Question: Is there some way to highlight similar or alternative code blocks in xCode or alternative Obj-C program? At the attached picture you can quickly realise which block runs after another or which is an alternative (if-else). (The code on the picture is just example). It seems to be the task related to {}-counting, so I expect there is some implementation.
Actually, I could understand the FLOW of the code on the picture only after I highlighted it as you see.

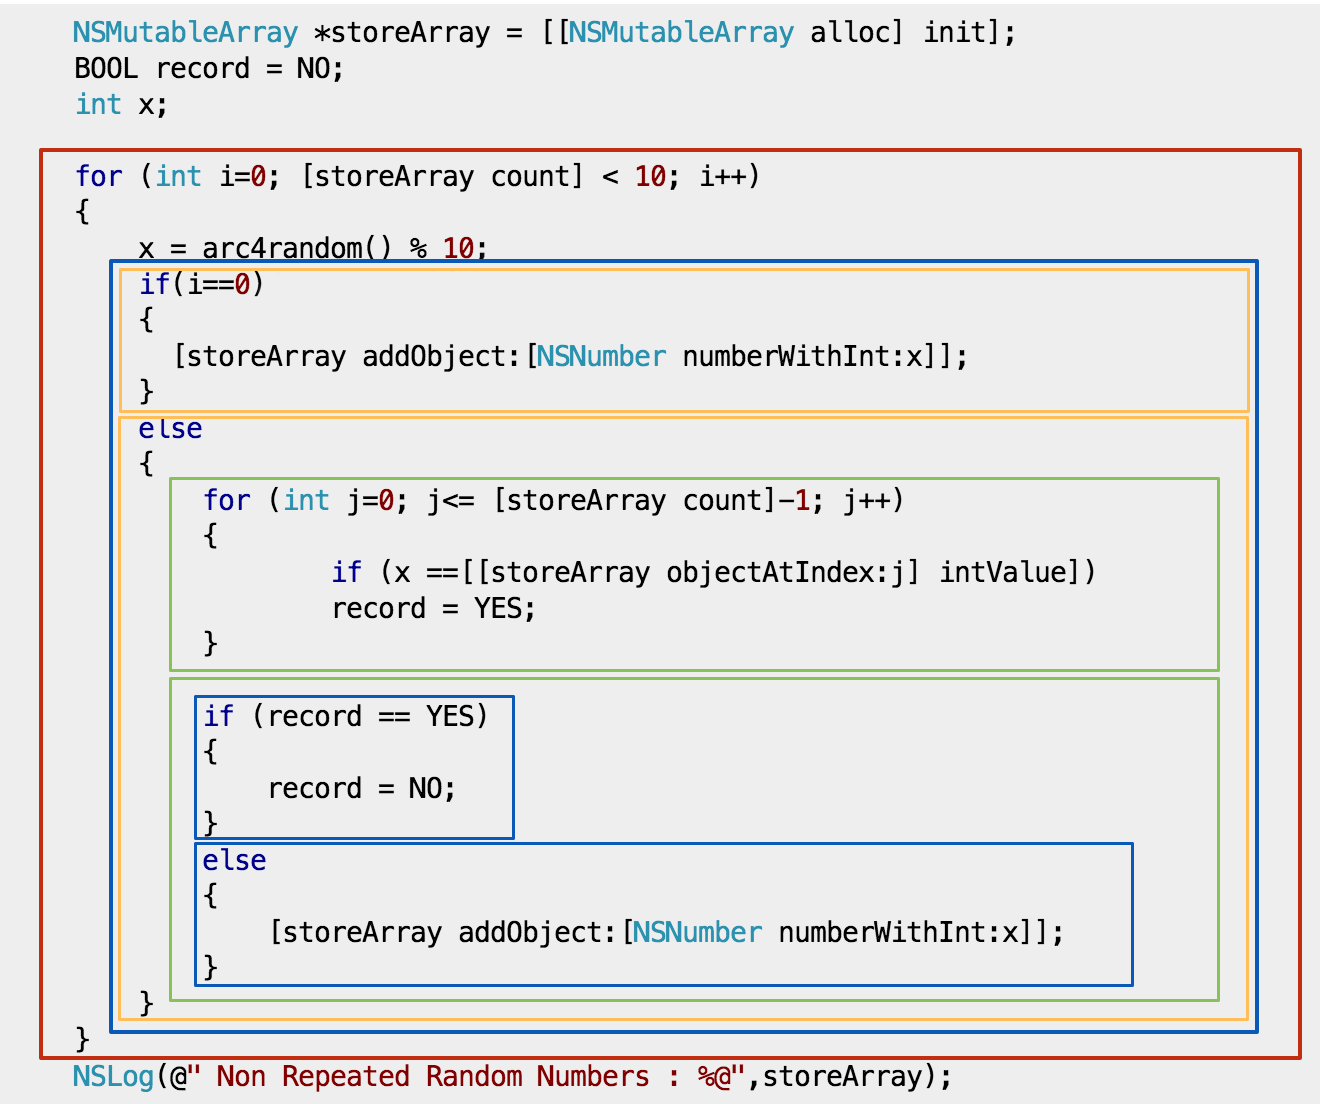
Answer: What you are asking for is scope highlighting. Xcode does not do this to my knowledge. However, you can mouse over the code folding column to the left and see the scope briefly.